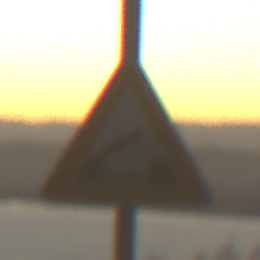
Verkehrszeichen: BeweglicheBruecke
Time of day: Dawn
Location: Outdoor (RoadRail)
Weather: Clear
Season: NotSpecified
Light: Natural